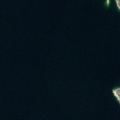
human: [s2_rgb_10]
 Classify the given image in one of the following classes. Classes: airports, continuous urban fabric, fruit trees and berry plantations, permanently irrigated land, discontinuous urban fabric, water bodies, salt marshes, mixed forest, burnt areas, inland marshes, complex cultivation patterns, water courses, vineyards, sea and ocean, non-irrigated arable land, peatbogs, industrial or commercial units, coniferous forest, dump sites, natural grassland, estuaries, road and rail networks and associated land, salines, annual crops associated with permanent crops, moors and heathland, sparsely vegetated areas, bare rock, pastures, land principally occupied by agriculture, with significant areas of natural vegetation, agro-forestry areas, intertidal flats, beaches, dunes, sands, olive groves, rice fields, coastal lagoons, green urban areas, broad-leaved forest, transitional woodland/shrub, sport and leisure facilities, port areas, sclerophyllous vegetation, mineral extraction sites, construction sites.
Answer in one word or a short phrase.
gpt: sea and ocean